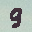
Label: 9